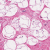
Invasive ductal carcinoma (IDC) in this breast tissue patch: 0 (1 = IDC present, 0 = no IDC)